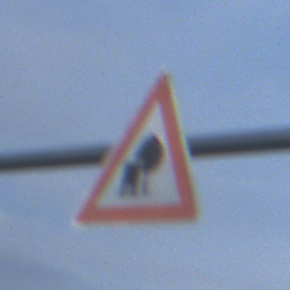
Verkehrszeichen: UnzureichendesLichtraumprofil
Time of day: MorningAfternoon
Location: Outdoor (Nature)
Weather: PartlyCloudy
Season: NotSpecified
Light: Natural